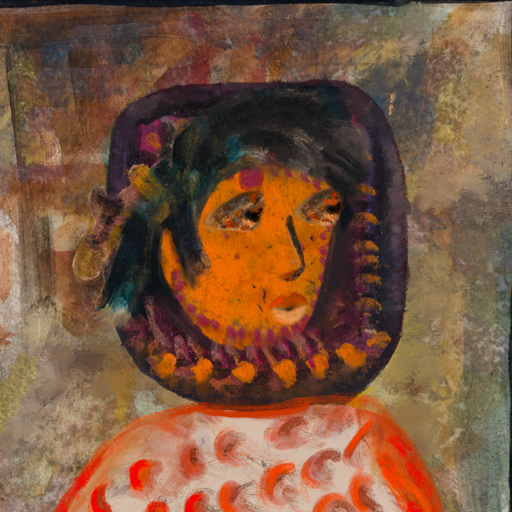
Background: Mosgoul, Head And Neck Side: Doll_w_Hair, Face Side: Gypsy_Queen, Bust: Rupkatha, Hair Side: Pipe, Head Accessory: Blank, Second Necklace: Blank, Necklace: Blank, Baby: Blank